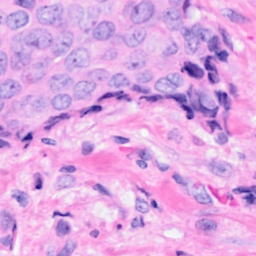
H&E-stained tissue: Breast